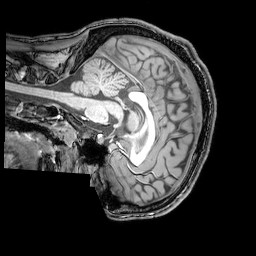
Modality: T1w
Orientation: sagittal
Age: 24
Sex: male
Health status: healthy
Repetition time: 0.081 s
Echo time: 0.037 s